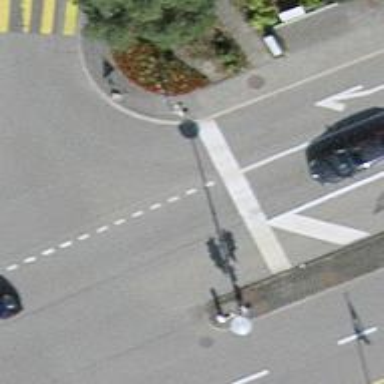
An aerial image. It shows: Road with traffic signals controlling the flow of traffic.